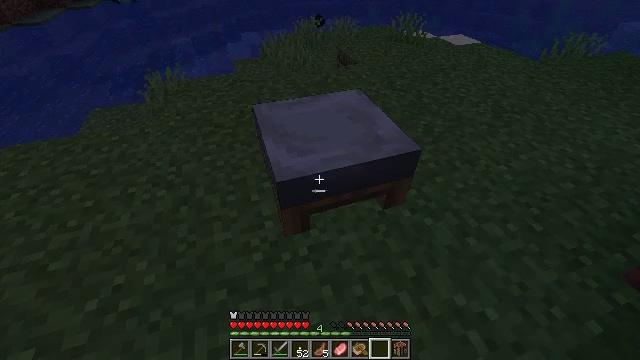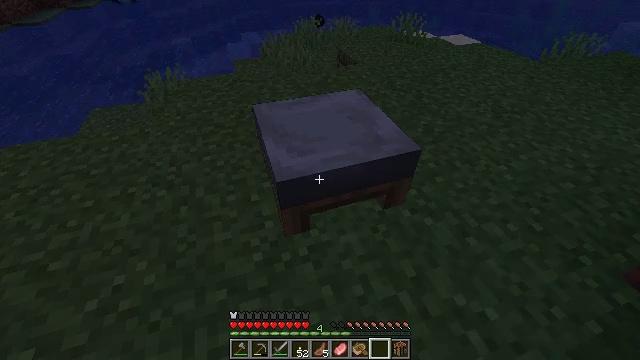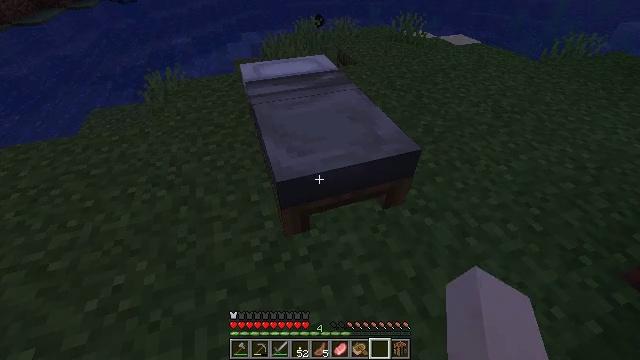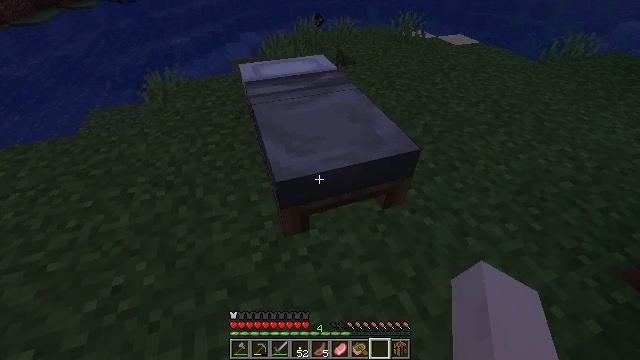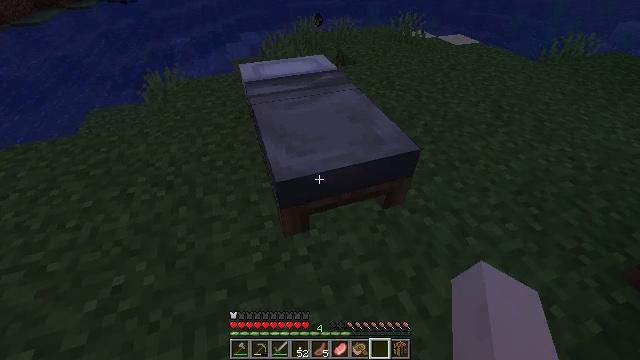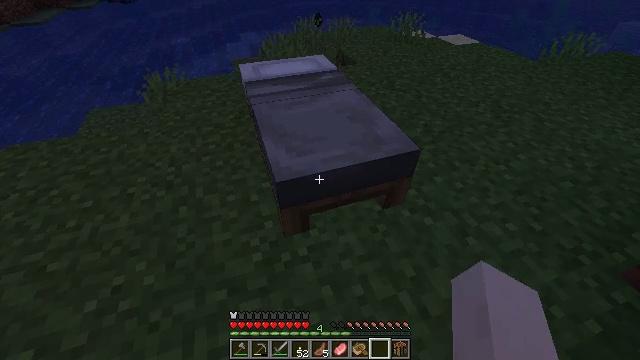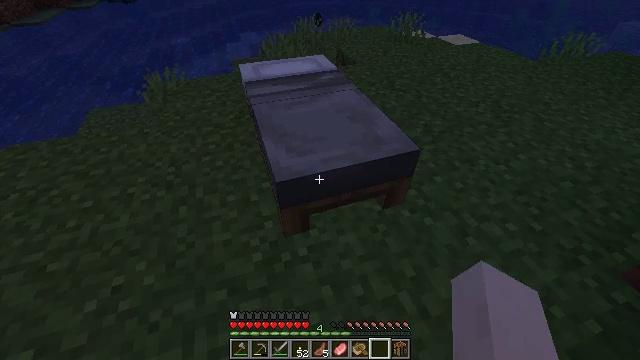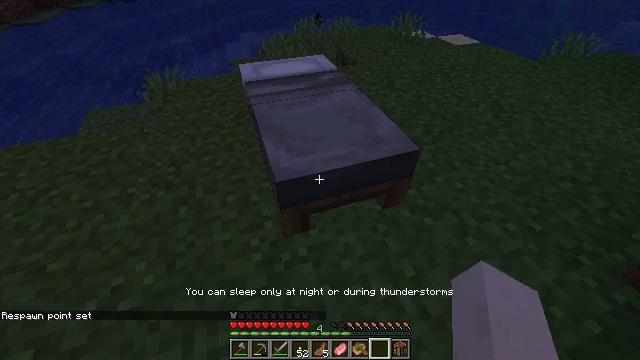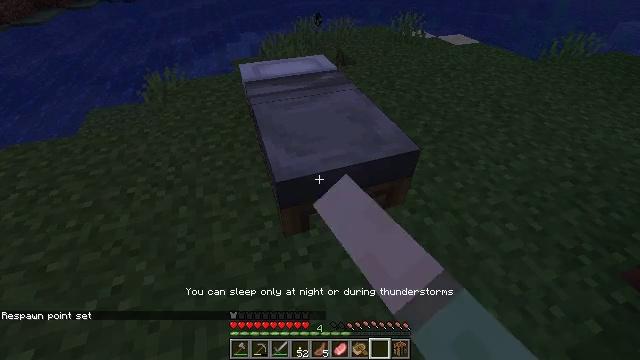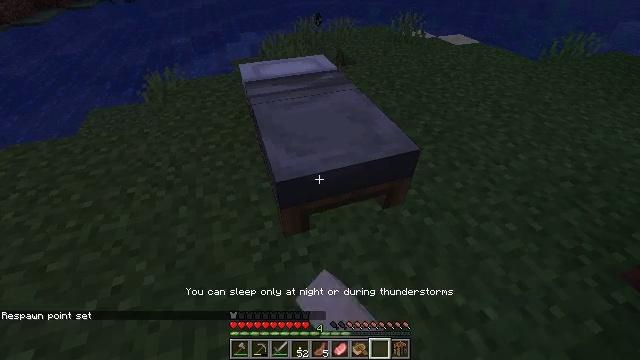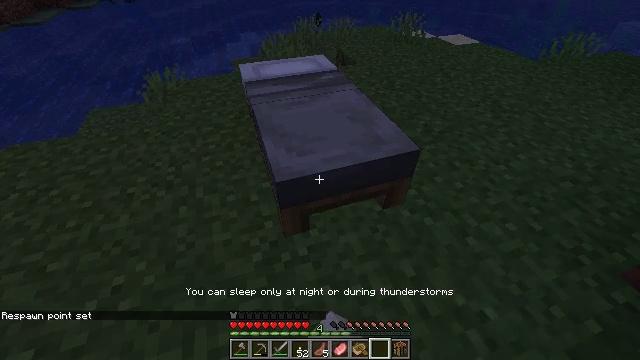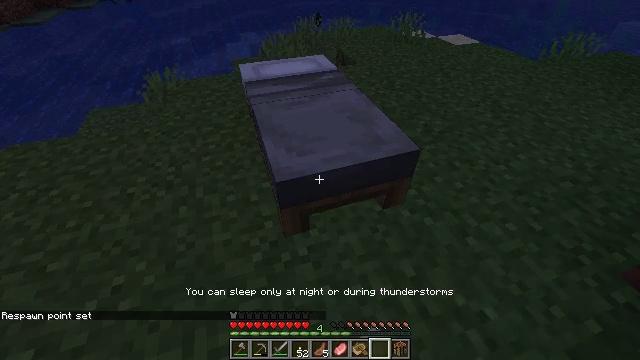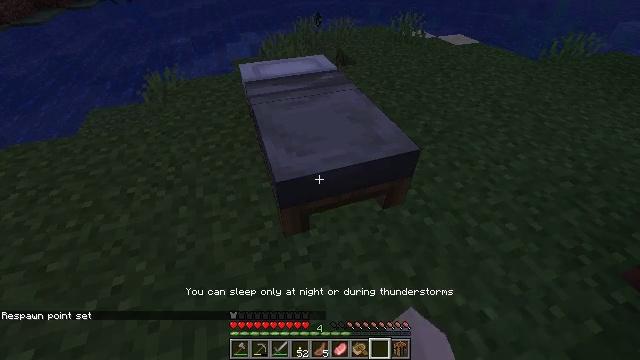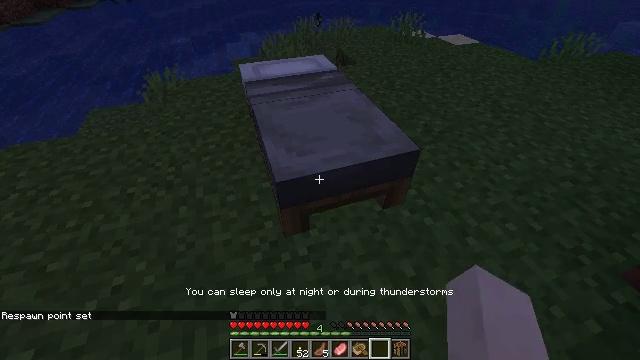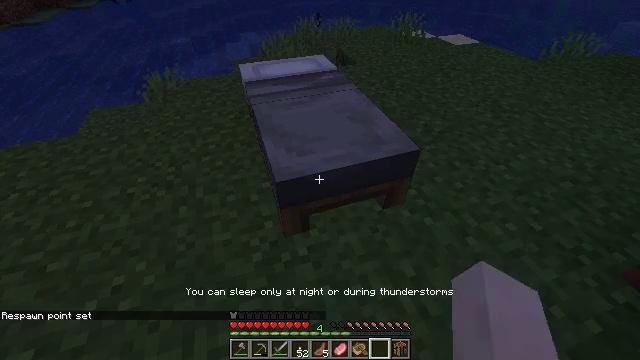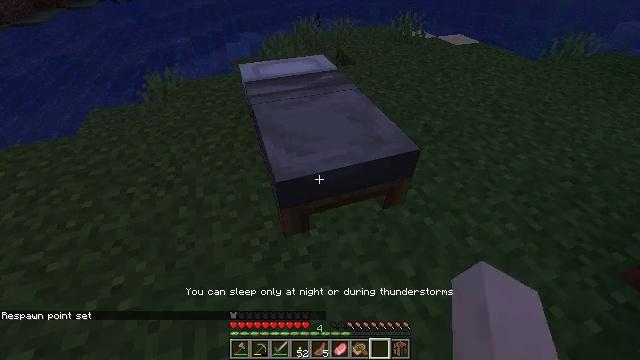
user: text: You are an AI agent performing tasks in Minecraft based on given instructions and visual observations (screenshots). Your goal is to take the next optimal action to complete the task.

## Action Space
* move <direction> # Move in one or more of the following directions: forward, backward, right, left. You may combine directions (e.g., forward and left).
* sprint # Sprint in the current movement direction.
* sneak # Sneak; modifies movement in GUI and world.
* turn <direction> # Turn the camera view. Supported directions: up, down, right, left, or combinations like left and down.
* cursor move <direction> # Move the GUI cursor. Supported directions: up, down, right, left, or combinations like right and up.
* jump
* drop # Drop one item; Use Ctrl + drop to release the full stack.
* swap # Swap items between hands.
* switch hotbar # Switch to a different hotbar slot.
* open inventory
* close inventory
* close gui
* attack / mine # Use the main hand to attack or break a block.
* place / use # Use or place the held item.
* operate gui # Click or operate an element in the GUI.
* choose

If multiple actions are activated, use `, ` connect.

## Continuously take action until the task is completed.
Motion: motion action
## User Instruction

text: Mine the light gray bed.
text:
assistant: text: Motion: no_op
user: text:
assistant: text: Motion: use / place
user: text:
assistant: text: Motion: use / place
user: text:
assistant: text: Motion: use / place
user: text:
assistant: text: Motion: no_op
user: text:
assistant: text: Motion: no_op
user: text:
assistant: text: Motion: no_op
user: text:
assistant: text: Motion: no_op
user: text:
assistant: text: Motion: no_op
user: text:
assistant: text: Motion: use / place
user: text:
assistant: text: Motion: use / place
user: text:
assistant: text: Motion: use / place
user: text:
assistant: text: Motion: no_op
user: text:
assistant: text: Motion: no_op
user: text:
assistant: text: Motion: no_op
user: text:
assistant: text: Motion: no_op
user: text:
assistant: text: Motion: no_op
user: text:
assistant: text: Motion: no_op
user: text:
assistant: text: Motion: no_op
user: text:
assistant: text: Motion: turn right and up
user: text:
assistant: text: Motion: turn right and up
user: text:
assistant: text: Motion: turn right and up
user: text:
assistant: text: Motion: turn up
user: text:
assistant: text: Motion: turn up
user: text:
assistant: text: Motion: turn left and up
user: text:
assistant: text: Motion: turn left and up
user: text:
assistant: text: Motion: turn up
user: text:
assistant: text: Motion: no_op
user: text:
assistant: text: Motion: turn left and down
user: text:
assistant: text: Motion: turn left and down